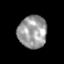
Tissue: skin
Cell type: Epithelial cells
Senescence score: 0.2385
Nuclear area (px): 918
Mean DAPI intensity: 154.815